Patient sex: F
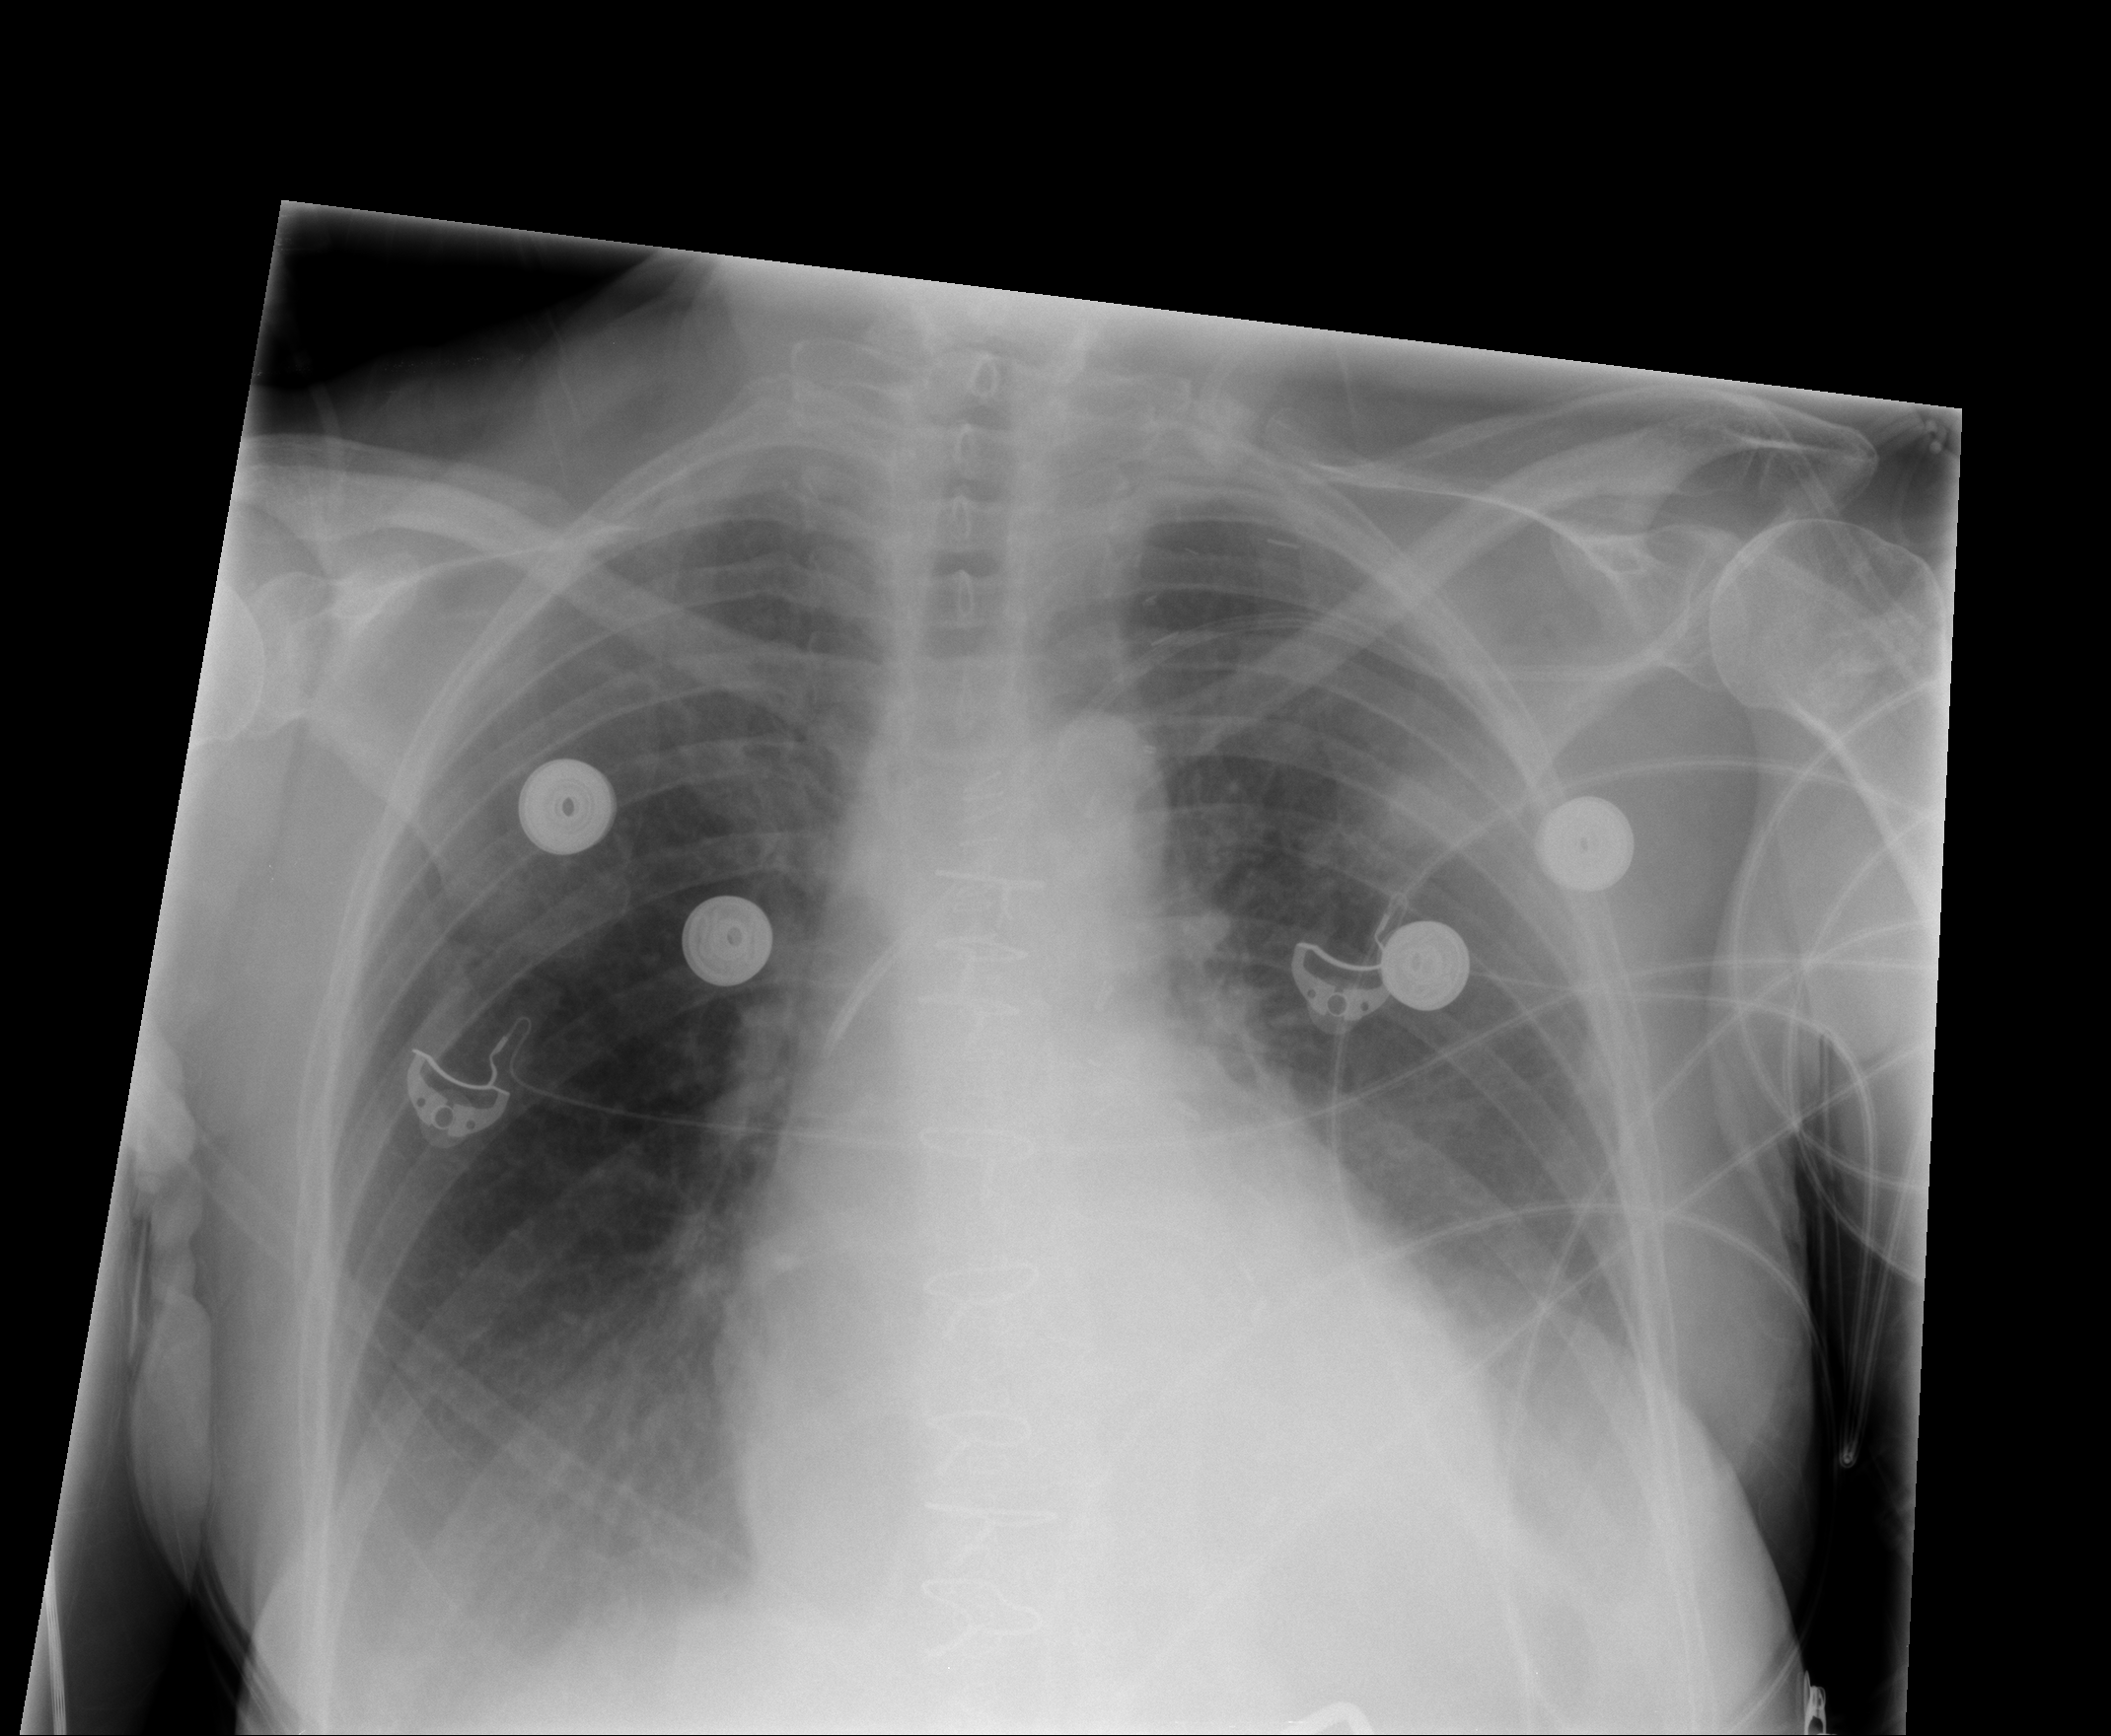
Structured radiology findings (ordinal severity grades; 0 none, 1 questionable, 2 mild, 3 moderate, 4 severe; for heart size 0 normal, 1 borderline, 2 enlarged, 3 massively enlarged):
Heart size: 2
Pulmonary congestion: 0
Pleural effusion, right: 1
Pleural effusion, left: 2
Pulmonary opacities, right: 0
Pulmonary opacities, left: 0
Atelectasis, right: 0
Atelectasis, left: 0